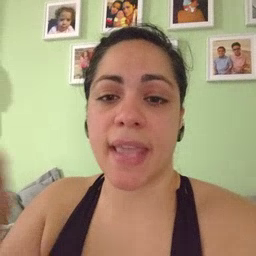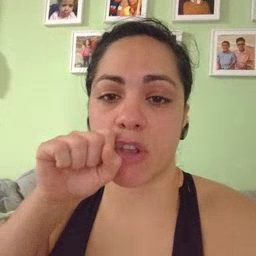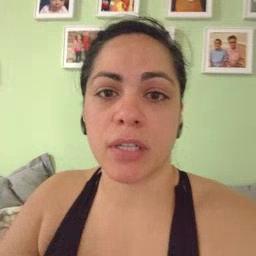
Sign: carrot